Question: I have this table:
'''
CREATE TABLE 'categories' (
'id' int(11) NOT NULL auto_increment,
'category_id' int(11) default NULL,
'root_id' int(11) default NULL,
'name' varchar(100) collate utf8_unicode_ci NOT NULL,
'lft' int(11) NOT NULL,
'rht' int(11) NOT NULL,
PRIMARY KEY ('id'),
KEY 'category_id' ('category_id'),
KEY 'lft' ('lft','rht'),
KEY 'root_id' ('root_id')
)
'''
Based on this question:
<URL>
The difference is that I have many trees in one table. Each row has a foreign key representing its parent and its top parent: category_id and root_id. Also I have the lft and rht fields based on this example:
<URL>
Based on this rows:
'''
INSERT INTO 'categories' VALUES(1, NULL, NULL, 'Fruits', 1, 14);
INSERT INTO 'categories' VALUES(2, 1, 1, 'Apple', 2, 3);
INSERT INTO 'categories' VALUES(3, 1, 1, 'Orange', 4, 9);
INSERT INTO 'categories' VALUES(4, 3, 1, 'Orange Type 1', 5, 6);
INSERT INTO 'categories' VALUES(5, 3, 1, 'Orange Type 2', 7, 8);
INSERT INTO 'categories' VALUES(6, 1, 1, 'Pear', 10, 11);
INSERT INTO 'categories' VALUES(7, 1, 1, 'Banana', 12, 13);
INSERT INTO 'categories' VALUES(8, NULL, NULL, 'Eletronics', 1, 14);
INSERT INTO 'categories' VALUES(9, 8, 8, 'Cell Phones', 2, 3);
INSERT INTO 'categories' VALUES(10, 8, 8, 'Computers', 4, 9);
INSERT INTO 'categories' VALUES(11, 10, 8, 'PC', 5, 6);
INSERT INTO 'categories' VALUES(12, 10, 8, 'MAC', 7, 8);
INSERT INTO 'categories' VALUES(13, 8, 8, 'Printers', 10, 11);
INSERT INTO 'categories' VALUES(14, 8, 8, 'Cameras', 12, 13);
'''
How can I build an ordened list representing this tree?
With the sql bellow:
'''
SELECT c. * , (COUNT( p.id ) -1) AS depth
FROM 'categorias' AS p
CROSS JOIN categories AS c
WHERE (
c.lft
BETWEEN p.lft
AND p.rht
)
GROUP BY c.id
ORDER BY c.lft;
'''
I got this result:

As you can see, I need to order by root_id too, so that I can generate the correct tree.
Also, after get the tree, is there a way to order each node by name?
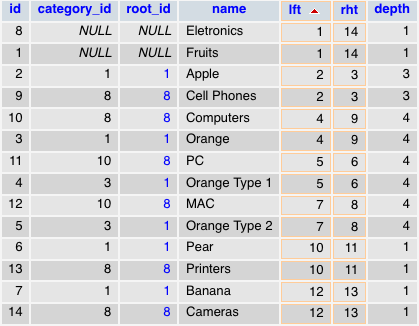
Answer: I got it.
All you need to do is set root_id to the top parents too, so that you can ORDER BY correctly.
With the query bellow I can have separeted trees, and uptade only the tree that I'm working on:
'''
SELECT c . * , count( p.id ) AS depth
FROM 'categories' c
CROSS JOIN categories p
WHERE (
c.lft
BETWEEN p.lft
AND p.rht
)
AND c.root_id = p.root_id
GROUP BY c.id
ORDER BY c.root_id, c.lft
'''